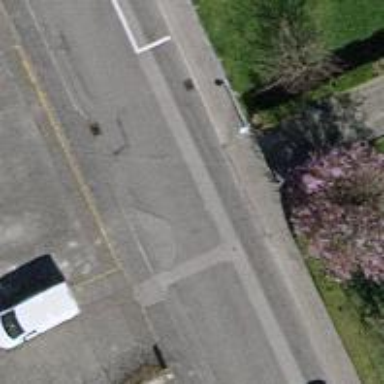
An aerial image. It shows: Residential road with asphalt surface. Both sides have sidewalks.